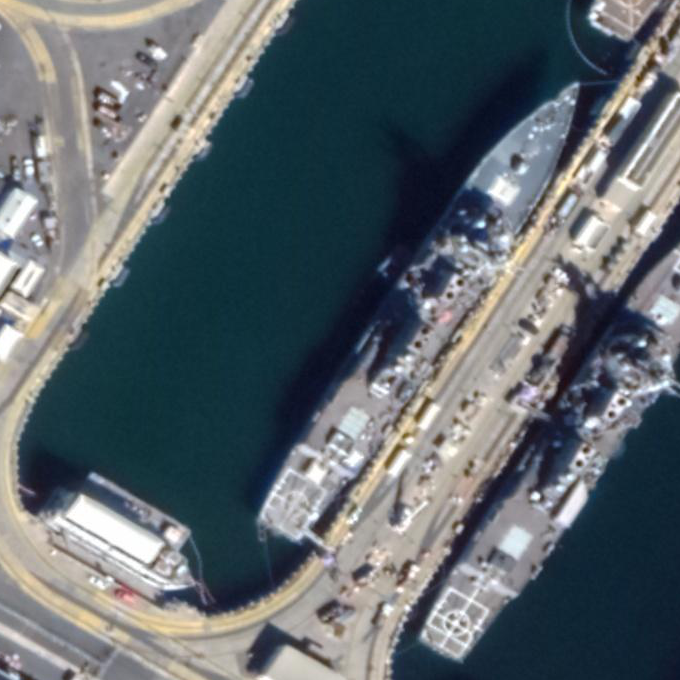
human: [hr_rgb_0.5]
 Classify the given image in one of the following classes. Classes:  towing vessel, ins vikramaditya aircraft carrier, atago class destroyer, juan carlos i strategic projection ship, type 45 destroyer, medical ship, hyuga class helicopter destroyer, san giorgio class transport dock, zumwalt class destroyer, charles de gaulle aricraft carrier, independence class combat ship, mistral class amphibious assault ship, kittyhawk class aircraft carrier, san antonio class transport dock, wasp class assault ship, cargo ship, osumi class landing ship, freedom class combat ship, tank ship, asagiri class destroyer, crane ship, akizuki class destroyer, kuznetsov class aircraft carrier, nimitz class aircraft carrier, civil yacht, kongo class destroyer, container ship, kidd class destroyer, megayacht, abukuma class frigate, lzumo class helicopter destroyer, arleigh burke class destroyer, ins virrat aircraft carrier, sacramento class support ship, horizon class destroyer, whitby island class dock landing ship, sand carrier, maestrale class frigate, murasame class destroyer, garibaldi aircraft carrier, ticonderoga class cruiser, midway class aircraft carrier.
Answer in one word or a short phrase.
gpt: Arleigh Burke class destroyer